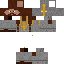
A male human skin with medium skin, wearing brown long hair dressed in a blue hoodie and brown pants, featuring a closed mouth.